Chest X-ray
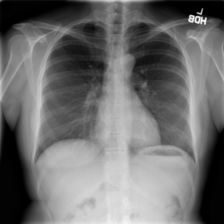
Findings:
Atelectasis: negative
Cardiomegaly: negative
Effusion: negative
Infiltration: negative
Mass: negative
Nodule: negative
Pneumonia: negative
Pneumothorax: negative
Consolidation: negative
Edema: negative
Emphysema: negative
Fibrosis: negative
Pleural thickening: negative
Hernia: negative